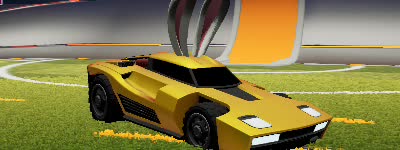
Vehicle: breakout